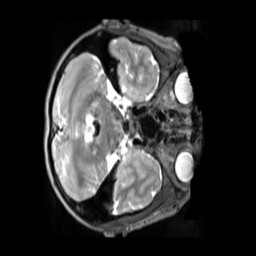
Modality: T2w
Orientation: axial
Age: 11
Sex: male
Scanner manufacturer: siemens
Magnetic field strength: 3 T
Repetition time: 3.2 s
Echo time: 0.408 s